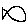
Label: fish